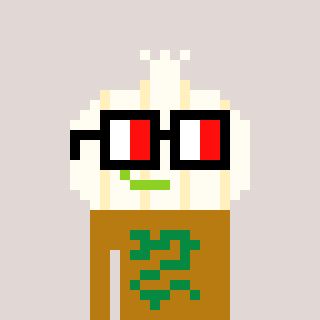
a pixel art character with square glasses with black frames and red eyes, a garlic-shaped head and a gold-colored body on a warm background